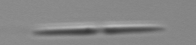
Label: pennate_Pseudo-nitzschia